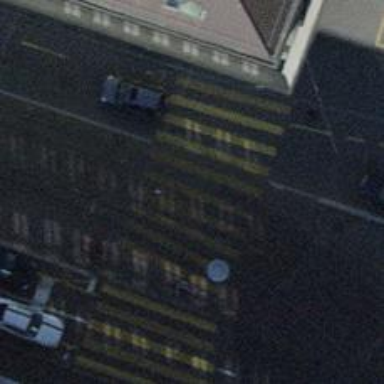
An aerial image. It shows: Tram crossing on the railway.